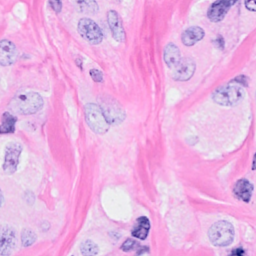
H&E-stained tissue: Breast